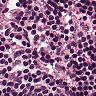
Metastatic tissue present: no